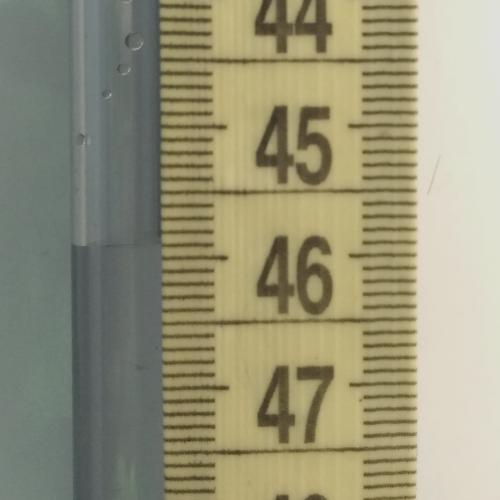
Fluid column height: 45.9 cm